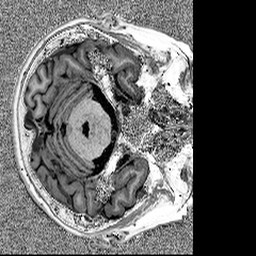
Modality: MP2RAGE
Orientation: axial
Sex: female